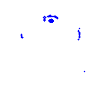
Particle: electron